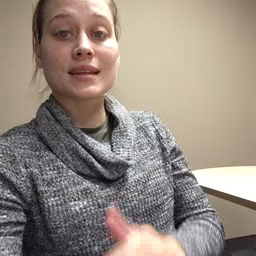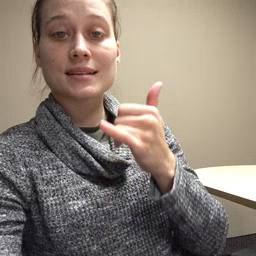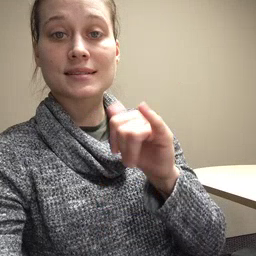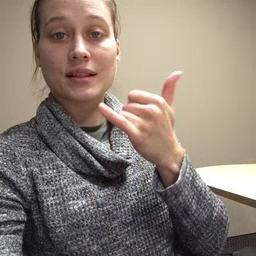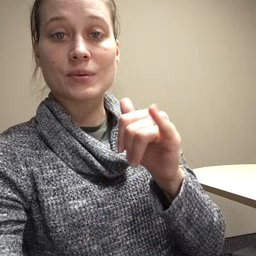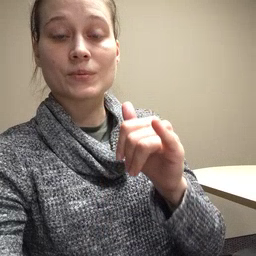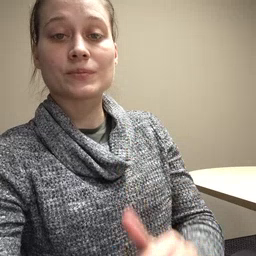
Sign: yellow